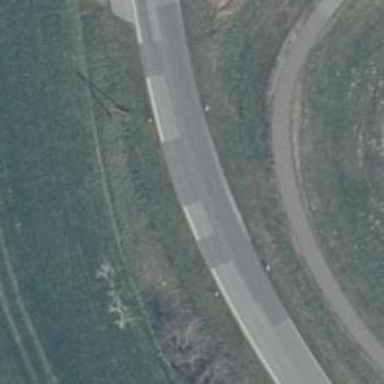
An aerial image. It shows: Secondary road with asphalt surface.